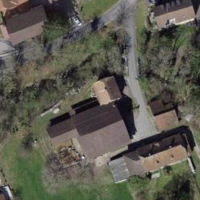
EUNIS habitat code: 55
Species observed at this site:
Aegopodium podagraria
Lamium galeobdolon